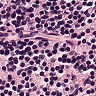
Metastatic tissue present: no